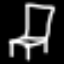
Label: chair